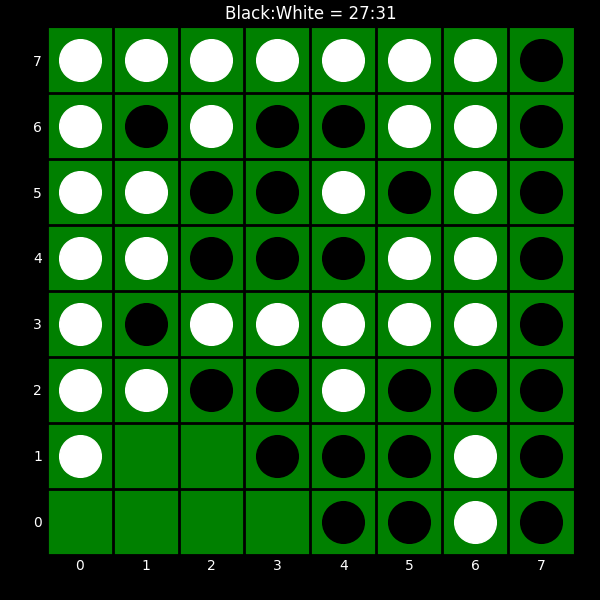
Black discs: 27
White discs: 31